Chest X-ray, PA view. Patient: 70 years old, sex M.
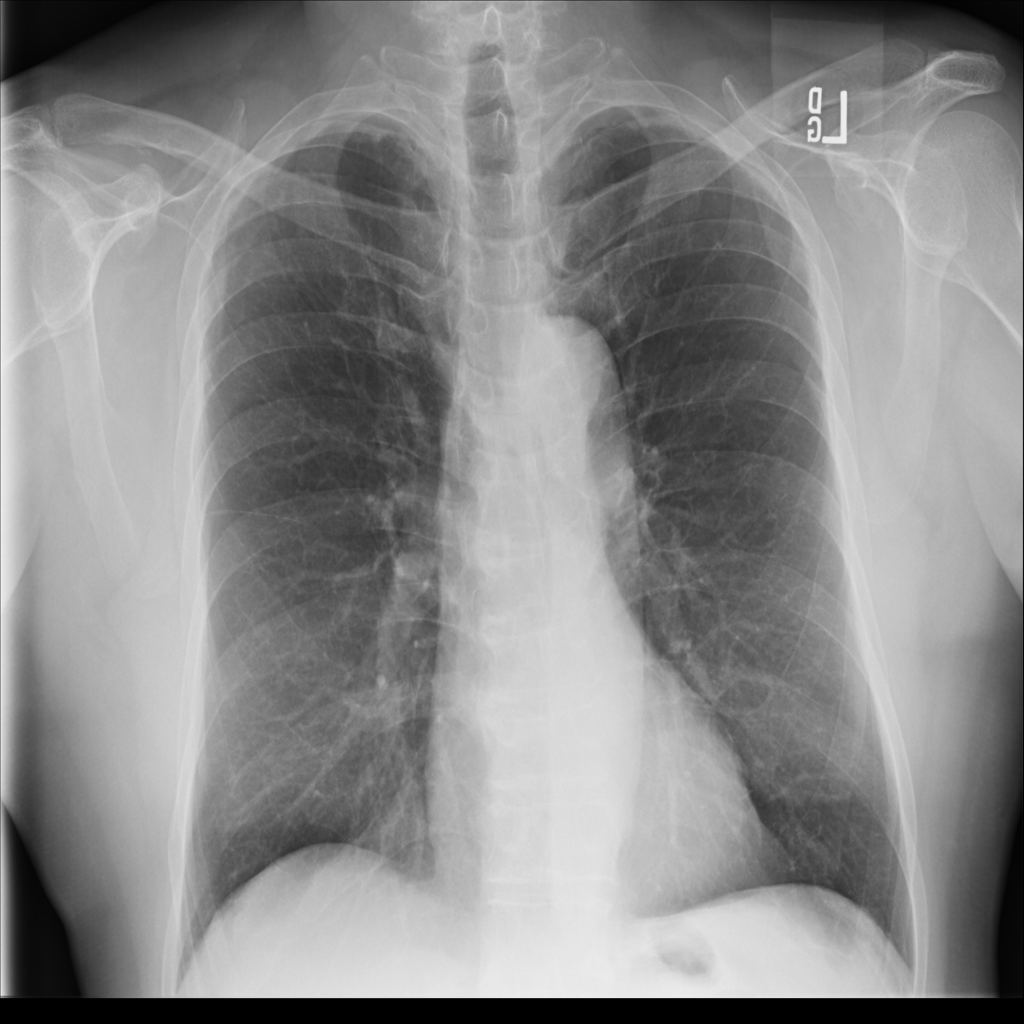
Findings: Effusion, Nodule, Pleural_Thickening